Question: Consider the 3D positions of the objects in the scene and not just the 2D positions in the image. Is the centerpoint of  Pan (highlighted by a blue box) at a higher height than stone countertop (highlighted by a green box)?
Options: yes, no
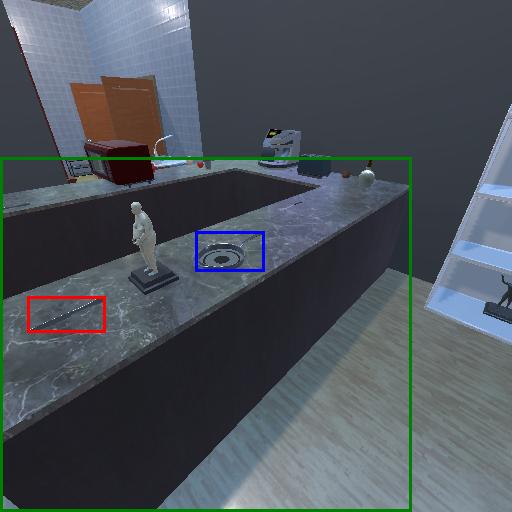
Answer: yes